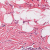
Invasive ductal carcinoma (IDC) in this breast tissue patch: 0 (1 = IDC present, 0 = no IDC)